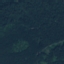
Land use / land cover: Forest